Interaction volume radius: 10 \u00c5
Interaction volume height: 15 \u00c5
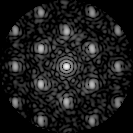
Disorder parameter: 0.2994